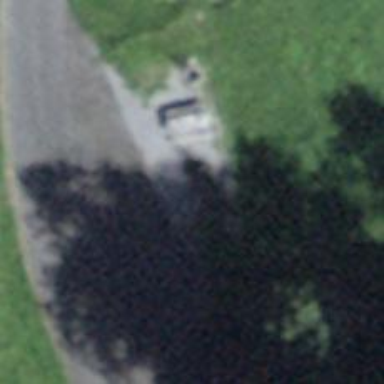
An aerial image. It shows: Fountain.